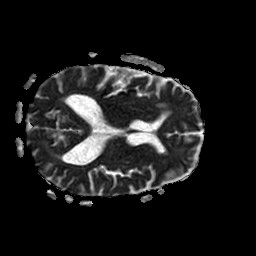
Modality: ADC
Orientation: axial
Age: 58
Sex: male
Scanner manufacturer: philips
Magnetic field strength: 1.5 T
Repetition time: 3.484 s
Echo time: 0.07078 s